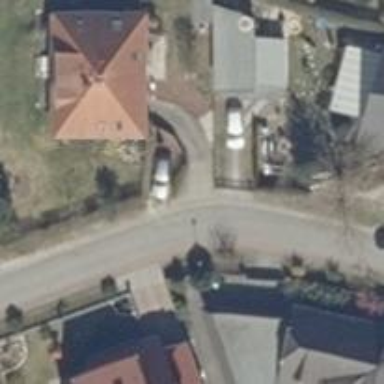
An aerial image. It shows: Residential road with lane on the right for pedestrians.